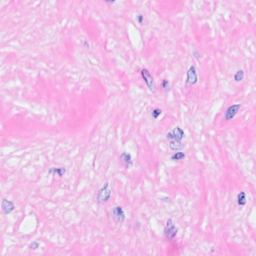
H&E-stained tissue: Breast